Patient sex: M
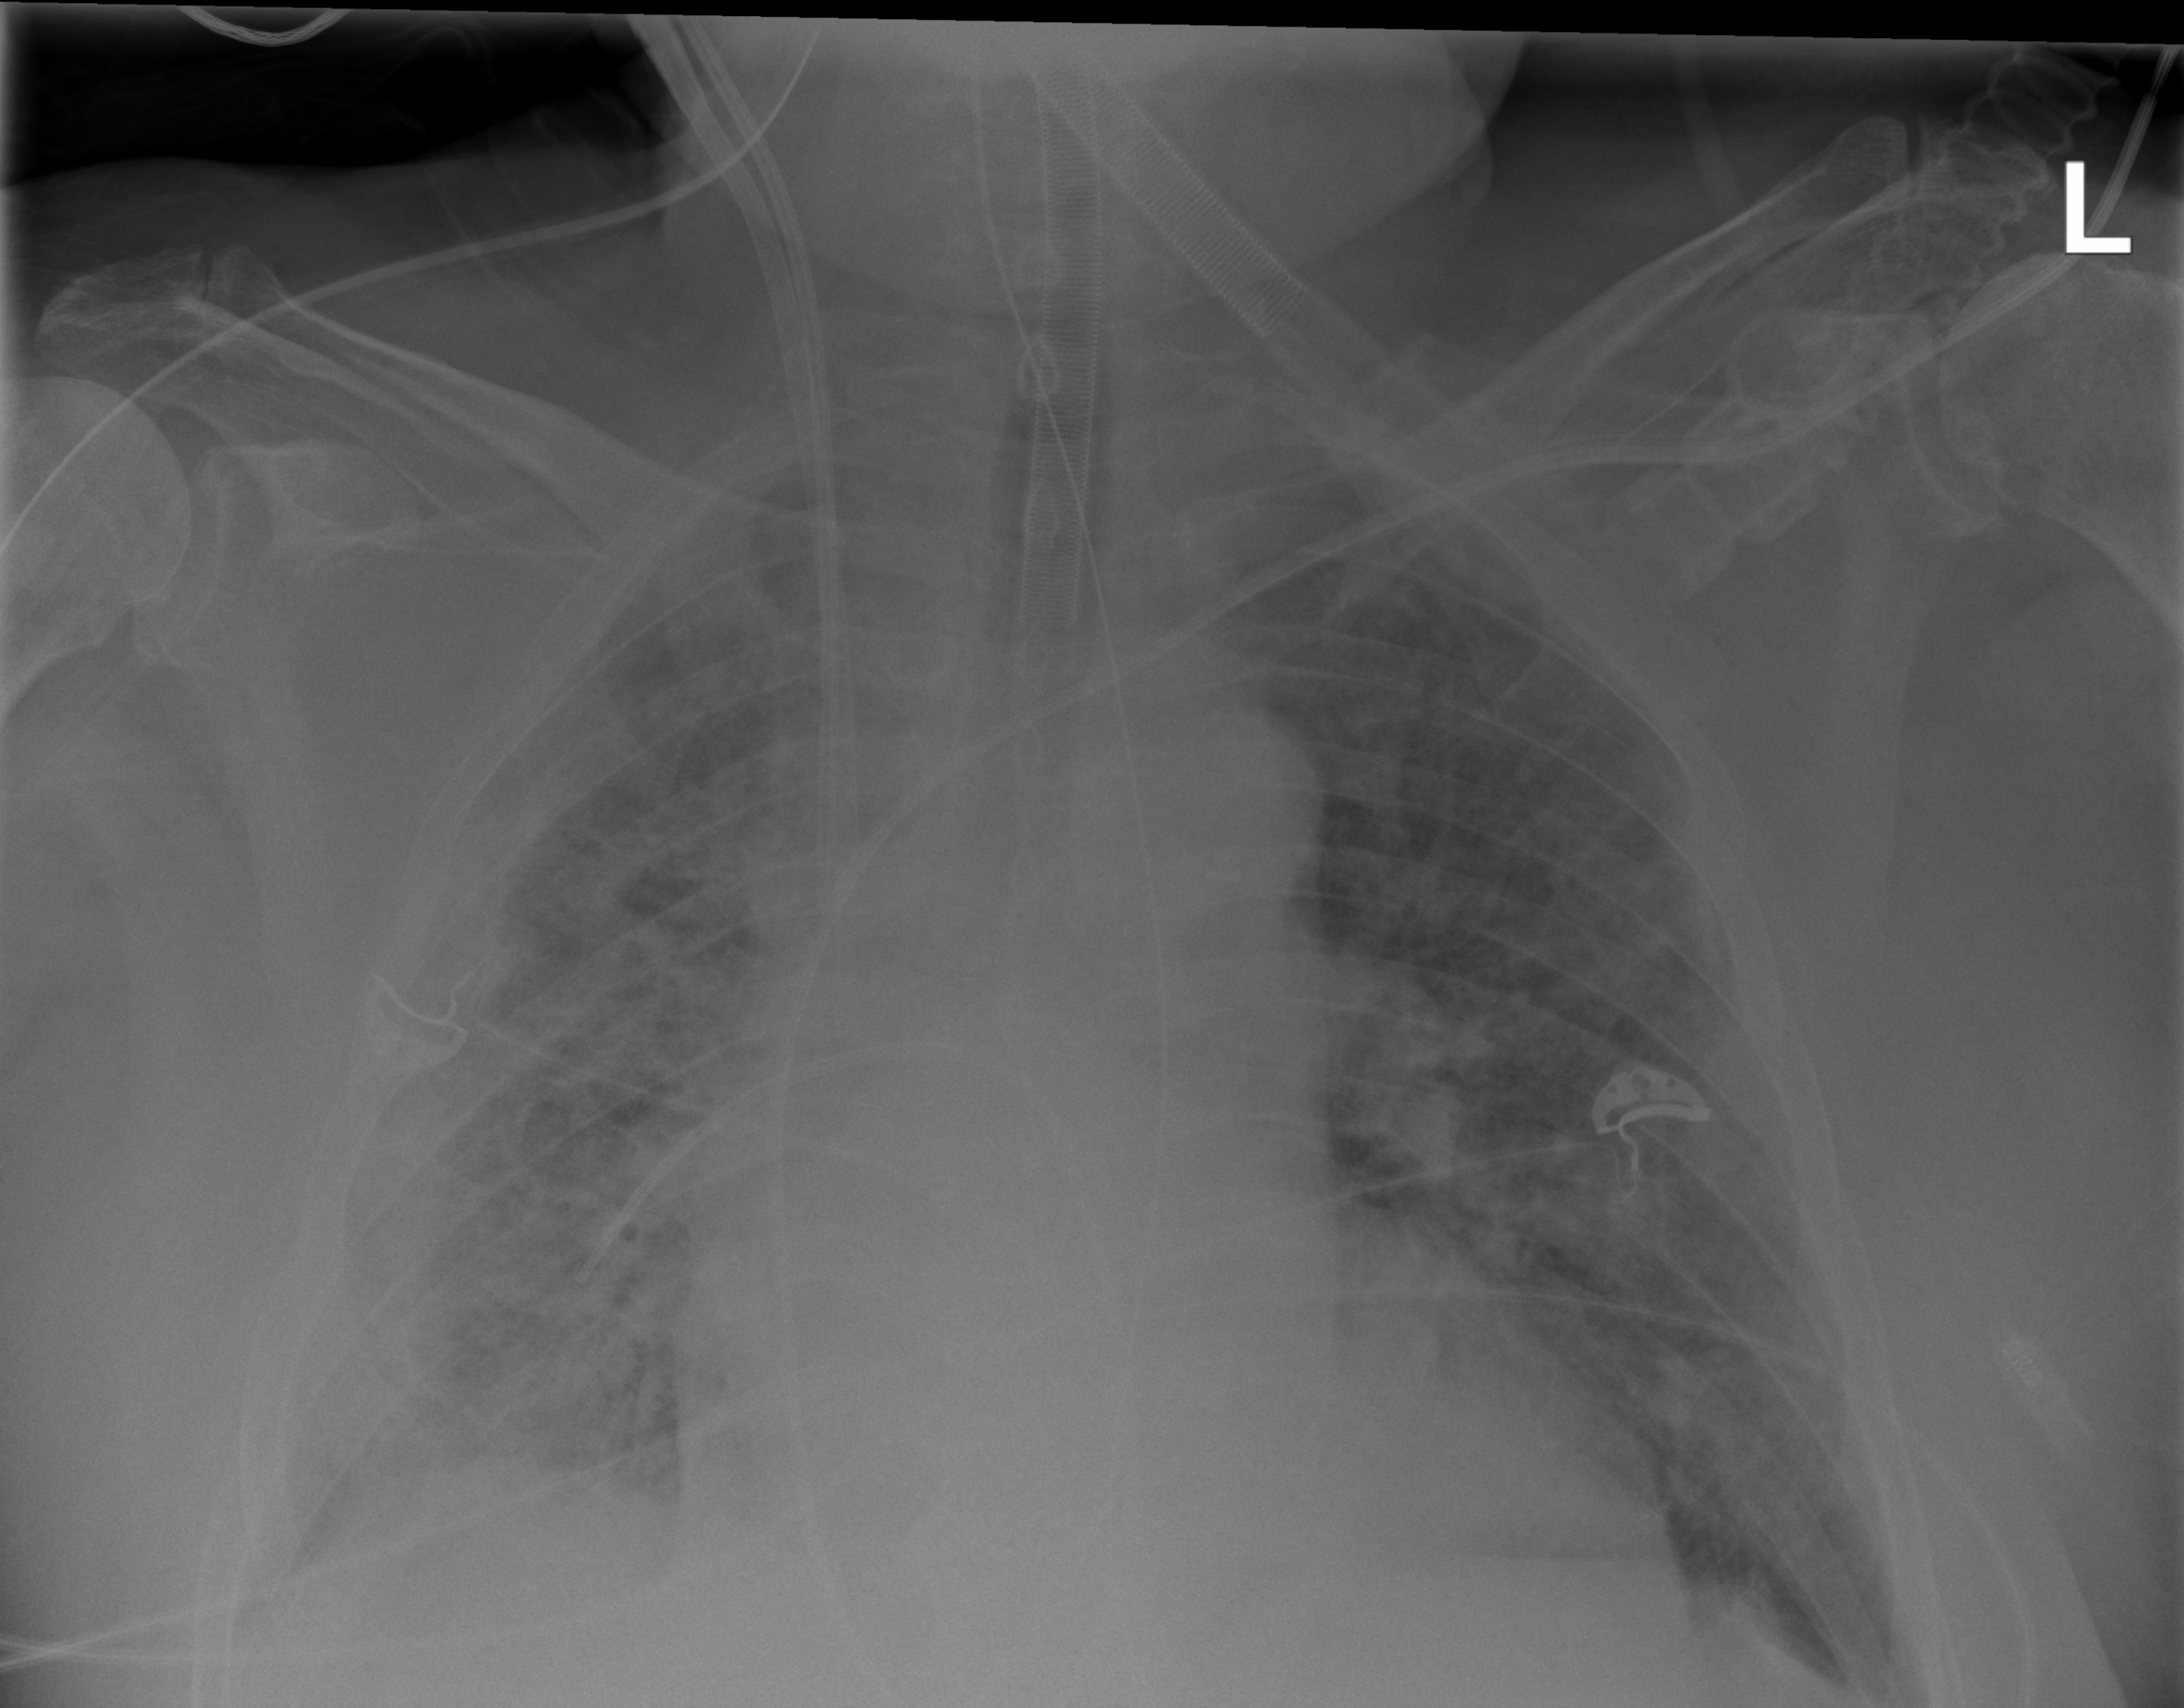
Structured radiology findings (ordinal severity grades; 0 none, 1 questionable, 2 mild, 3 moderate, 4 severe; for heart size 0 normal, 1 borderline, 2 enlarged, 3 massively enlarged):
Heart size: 3
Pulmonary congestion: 2
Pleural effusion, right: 3
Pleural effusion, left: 2
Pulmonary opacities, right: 4
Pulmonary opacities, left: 3
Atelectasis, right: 4
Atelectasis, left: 3